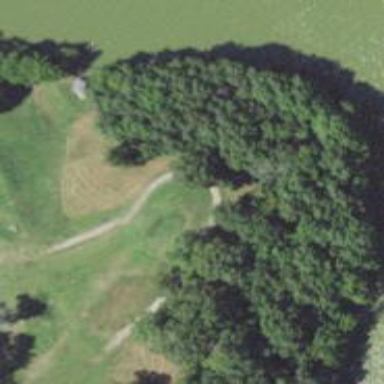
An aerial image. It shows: Path for both roads and golfers.